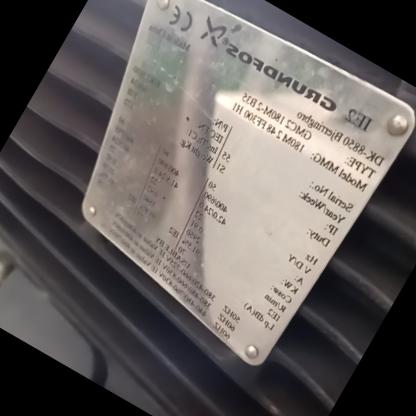
Klasa: tabliczka-znamionowa